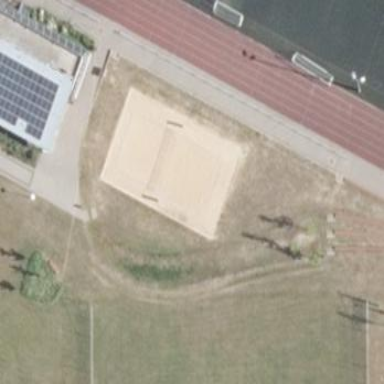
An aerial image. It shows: Volleyball court on leisure land pitch.